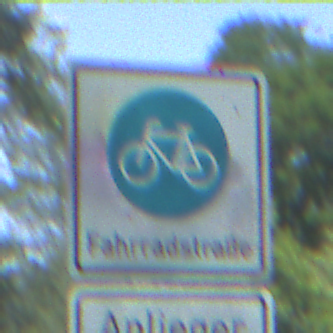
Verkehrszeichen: BeginnFahrradstrasse
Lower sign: PersonengruppenFrei1
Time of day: Midday
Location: Outdoor (Nature)
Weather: Clear
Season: Summer
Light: Natural